Question: I need suggestion for the right approach to apply conditions in Java.
I have 100 conditions based on which I have to change value of a String variable that would be displayed to the user.
an example condition: 'a<5 && (b>0 && c>8) && d>9 || x!=4'
More conditions are there but variables are the same more or less.
I am doing this right now:
'''
if(condition1)
else if(condition2)
else if(condition3)
...
'''
A switch case alternative would obviously be there nested within if-else's i.e.
'''
if(condition1)
switch(x)
{
case y:
blah-blah
}
else if(condition2)
switch(x)
{
case y:
blah-blah
}
else if(condition3)
...
'''
But I am looking for some more elegant solution like using an Interface for this with polymorphic support , What could be the thing that I could possibly do to avoid lines of code or what should be the right approach.
> ---Edit---
---

>
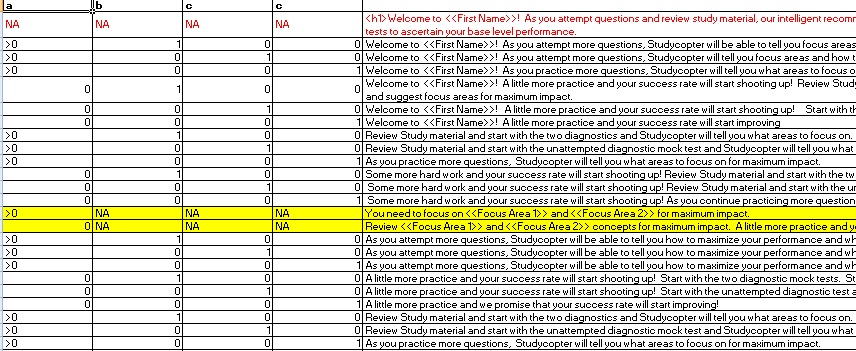
Answer: Depending on the number of conditional inputs, you might be able to use a look-up table, or even a 'HashMap', by encoding all inputs or even some relatively simple complex conditions in a single value:
'''
int key = 0;
key |= a?(1):0;
key |= b?(1<<1):0;
key |= (c.size() > 1)?(1<<2):0;
...
String result = table[key]; // Or result = map.get(key);
'''
This paradigm has the added advantage of constant time ('O(1)') complexity, which may be important in some occasions. Depending on the complexity of the conditions, you might even have fewer branches in the code-path on average, as opposed to full-blown 'if-then-else' spaghetti code, which might lead to performance improvements.
We might be able to help you more if you added more context to your question. Where are the condition inputs coming from? What are they like?
And the more important question: <URL>